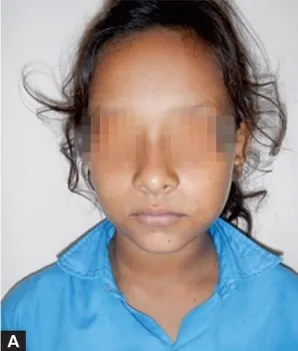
Facial Profile of the patient.
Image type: medical_photograph (oral_photograph)